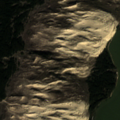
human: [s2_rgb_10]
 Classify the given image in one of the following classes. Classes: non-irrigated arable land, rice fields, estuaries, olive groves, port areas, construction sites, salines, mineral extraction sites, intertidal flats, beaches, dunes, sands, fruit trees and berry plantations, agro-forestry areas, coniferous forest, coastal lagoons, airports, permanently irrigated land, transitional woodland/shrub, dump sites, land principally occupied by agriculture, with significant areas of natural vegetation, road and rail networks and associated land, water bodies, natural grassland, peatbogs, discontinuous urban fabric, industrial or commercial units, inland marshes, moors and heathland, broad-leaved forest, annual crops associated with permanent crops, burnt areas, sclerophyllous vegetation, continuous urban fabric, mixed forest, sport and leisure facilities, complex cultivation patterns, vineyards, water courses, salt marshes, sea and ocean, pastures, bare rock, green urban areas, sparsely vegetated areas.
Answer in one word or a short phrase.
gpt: mixed forest, transitional woodland/shrub, beaches, dunes, sands, coastal lagoons